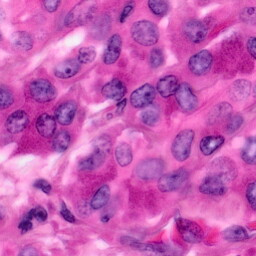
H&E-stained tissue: Pancreatic